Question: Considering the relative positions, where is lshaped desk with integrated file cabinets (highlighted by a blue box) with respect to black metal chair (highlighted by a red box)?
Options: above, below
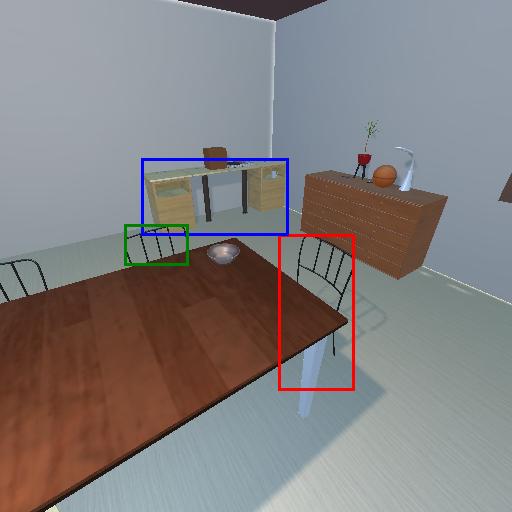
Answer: above